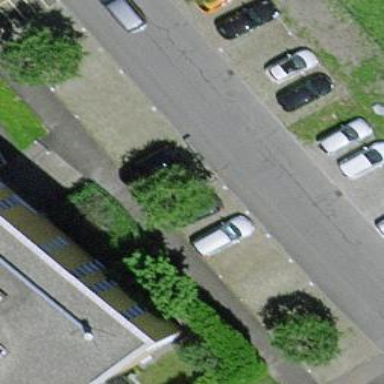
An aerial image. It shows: Street-side parking area with asphalt surface.